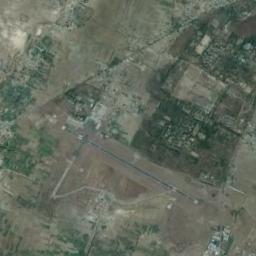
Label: airport